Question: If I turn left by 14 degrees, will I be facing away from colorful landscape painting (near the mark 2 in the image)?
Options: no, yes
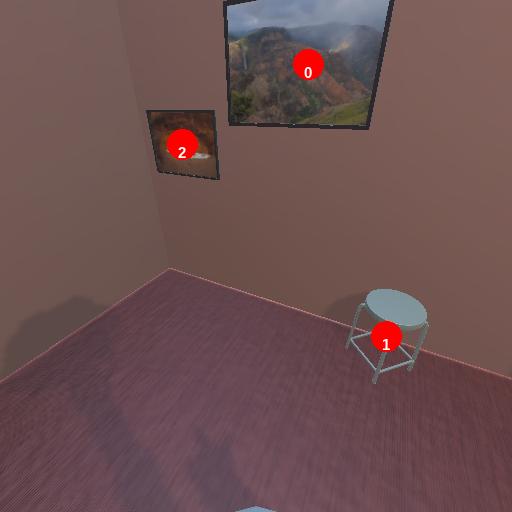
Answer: no